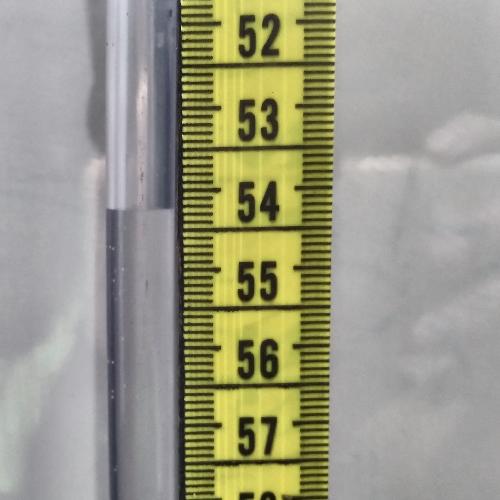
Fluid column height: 54.2 cm